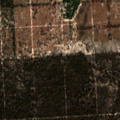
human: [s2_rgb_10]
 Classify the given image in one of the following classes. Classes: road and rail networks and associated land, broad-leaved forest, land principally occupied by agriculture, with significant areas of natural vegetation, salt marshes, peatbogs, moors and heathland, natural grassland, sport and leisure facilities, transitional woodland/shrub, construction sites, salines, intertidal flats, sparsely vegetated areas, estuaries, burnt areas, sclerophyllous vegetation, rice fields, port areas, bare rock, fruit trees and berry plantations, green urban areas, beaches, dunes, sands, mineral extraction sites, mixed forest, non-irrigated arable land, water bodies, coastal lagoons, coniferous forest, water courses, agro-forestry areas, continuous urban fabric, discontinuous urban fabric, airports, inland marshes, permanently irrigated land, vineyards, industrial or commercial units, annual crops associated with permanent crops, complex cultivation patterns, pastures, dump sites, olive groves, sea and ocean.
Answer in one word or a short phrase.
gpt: broad-leaved forest, coniferous forest